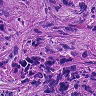
Metastatic tissue present: yes